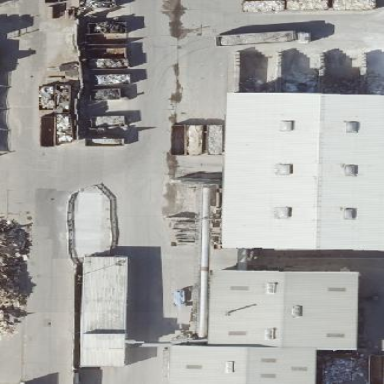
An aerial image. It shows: Industrial building.